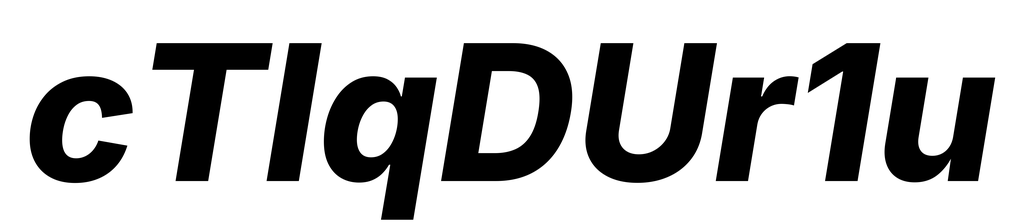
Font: Inter-Italic_ExtraBold_Italic